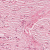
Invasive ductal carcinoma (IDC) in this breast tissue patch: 1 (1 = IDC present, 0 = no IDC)